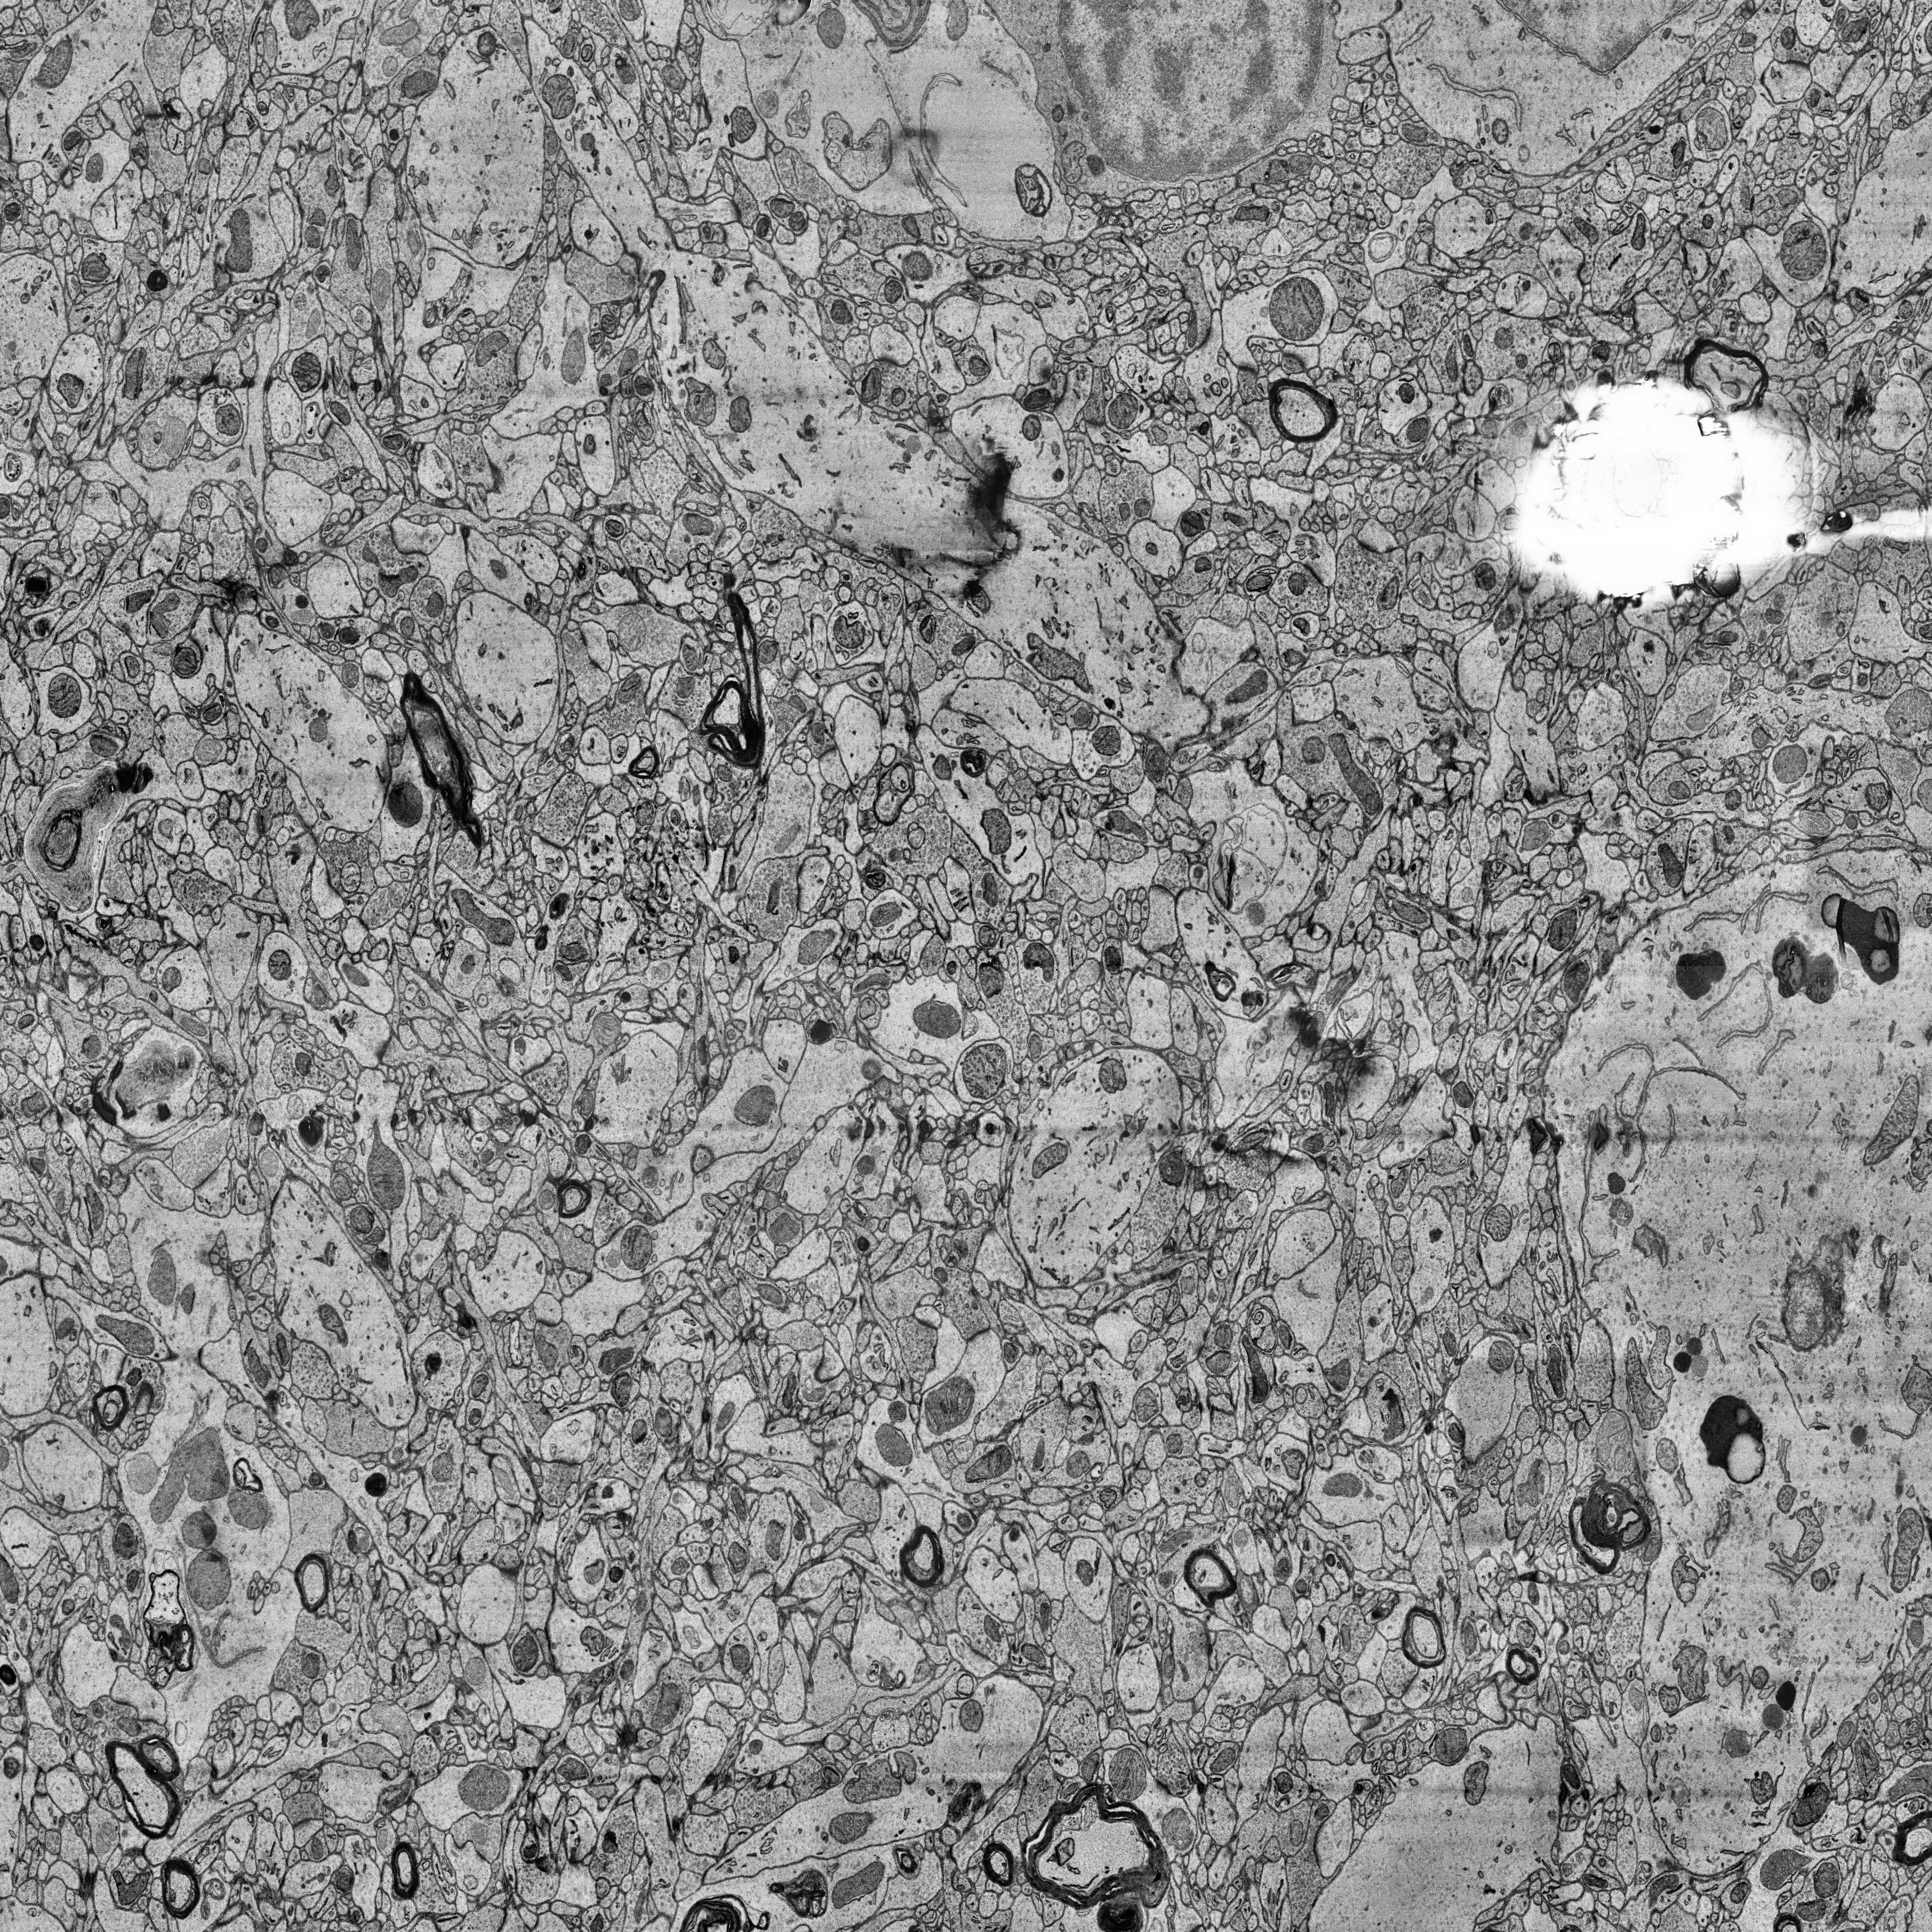
Electron microscopy slice of human cortex tissue
Slice depth (z): 198
Mitochondria instances in slice: 476